Field crop: maize
Growth stage: 1
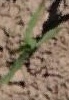
Species: maize